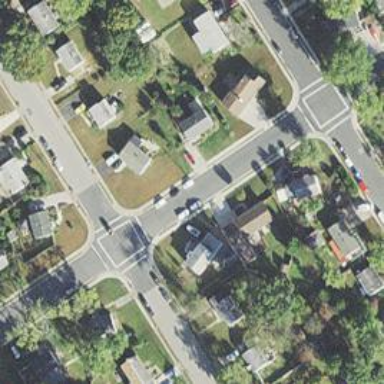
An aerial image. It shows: Marked road crossing.